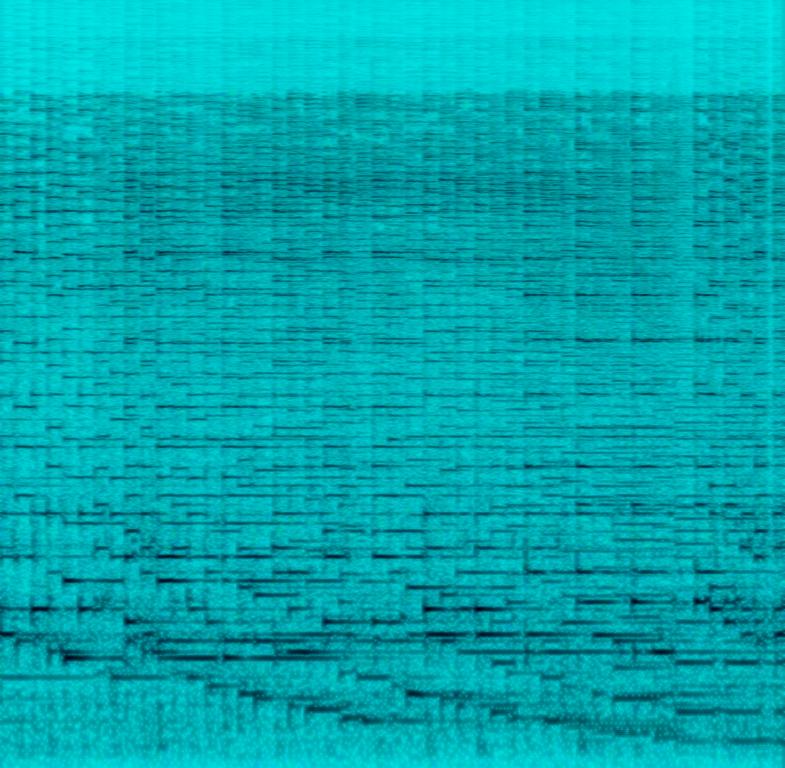
This music is instrumental. The tempo is fast with an enthralling harpsichord melody. The music is an energetic, high-powered, vibrant, vivacious and melodious western classical.